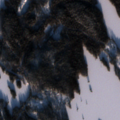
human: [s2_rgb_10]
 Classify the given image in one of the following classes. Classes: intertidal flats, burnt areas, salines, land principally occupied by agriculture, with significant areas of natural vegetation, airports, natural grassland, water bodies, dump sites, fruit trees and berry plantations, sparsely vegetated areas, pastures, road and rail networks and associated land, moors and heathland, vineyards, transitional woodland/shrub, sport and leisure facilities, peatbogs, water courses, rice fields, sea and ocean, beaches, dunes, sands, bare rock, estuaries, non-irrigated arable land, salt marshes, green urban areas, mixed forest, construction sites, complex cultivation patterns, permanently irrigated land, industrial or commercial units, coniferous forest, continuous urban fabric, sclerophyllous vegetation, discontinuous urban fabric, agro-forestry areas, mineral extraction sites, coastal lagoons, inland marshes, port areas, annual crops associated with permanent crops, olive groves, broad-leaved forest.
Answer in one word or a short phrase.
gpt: coniferous forest, mixed forest, water bodies